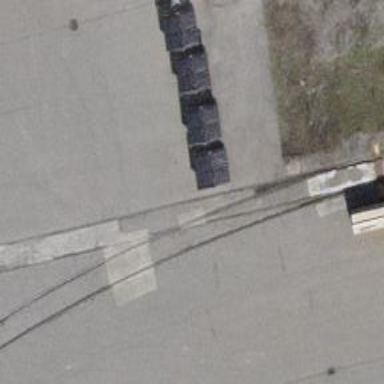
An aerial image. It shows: Railway switch.